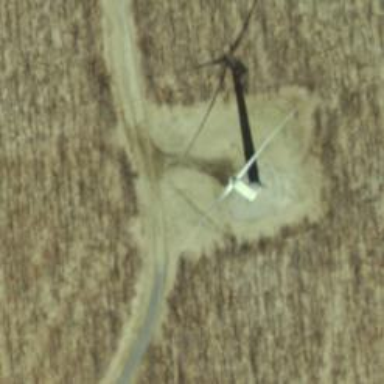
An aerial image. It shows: Wind generator using wind turbines of horizontal axis.